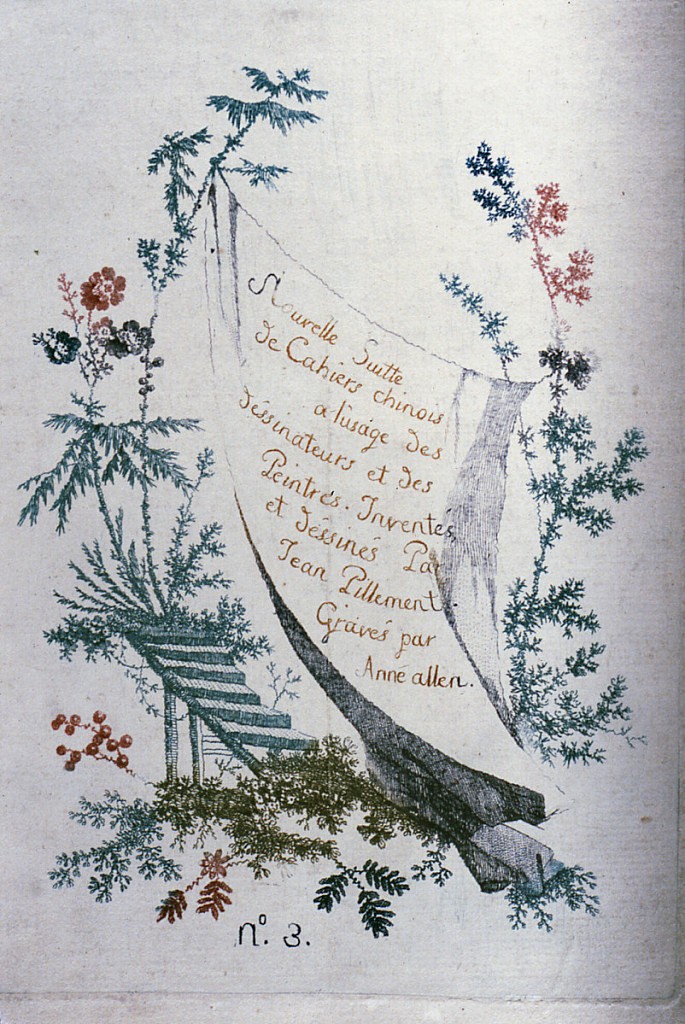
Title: Nouvelle suite de cahiers chinois a l'usage des dessinateurs et des peintres, no. 3
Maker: Jean-Baptiste Pillement, French, 1728–1808
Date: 1790–1799
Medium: Etching with colored inks à la poupée on off-white laid paper
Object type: Print
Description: Irregular cartouche with title card on sheet surrouned by exotic flora.